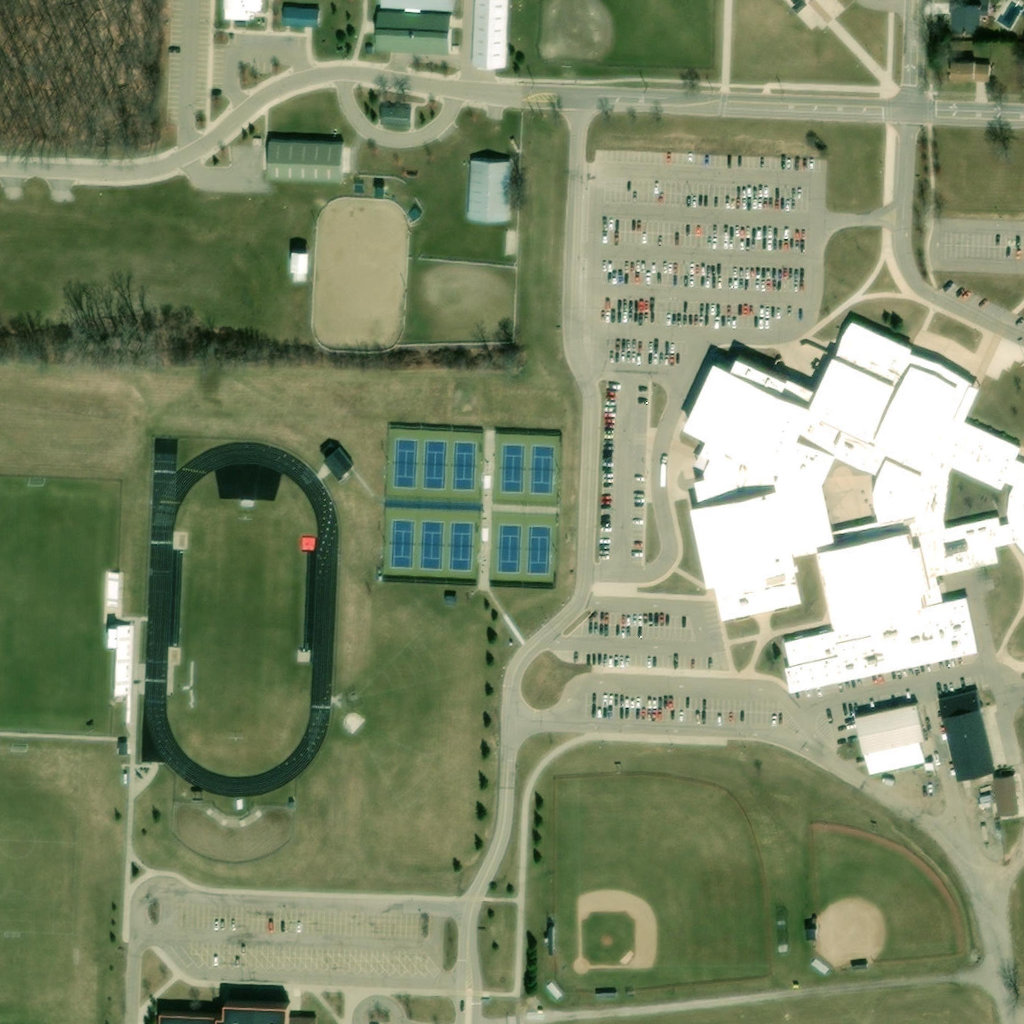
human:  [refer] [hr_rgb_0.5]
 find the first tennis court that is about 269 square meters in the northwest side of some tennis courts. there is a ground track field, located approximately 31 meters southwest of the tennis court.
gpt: <box>[[38, 43, 40, 47, 0]]</box>

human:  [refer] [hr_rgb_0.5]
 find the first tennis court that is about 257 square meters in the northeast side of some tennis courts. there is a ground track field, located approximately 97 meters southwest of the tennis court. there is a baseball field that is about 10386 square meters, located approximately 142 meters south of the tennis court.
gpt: <box>[[51, 43, 54, 48, 0]]</box>

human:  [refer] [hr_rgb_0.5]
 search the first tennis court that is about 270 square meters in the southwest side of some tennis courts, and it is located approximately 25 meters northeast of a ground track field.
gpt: <box>[[38, 50, 40, 55, 0]]</box>